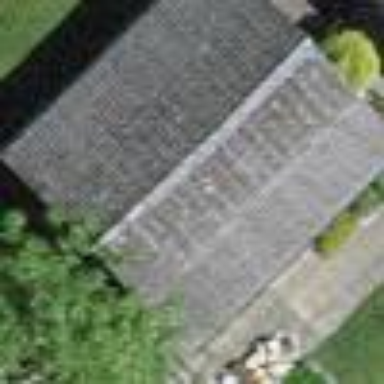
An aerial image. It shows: Garage.